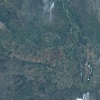
Label: land